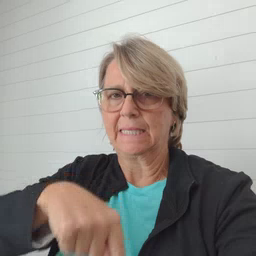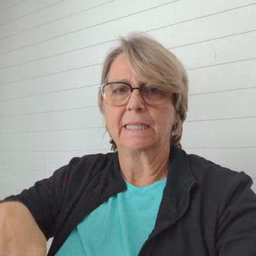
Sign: feet